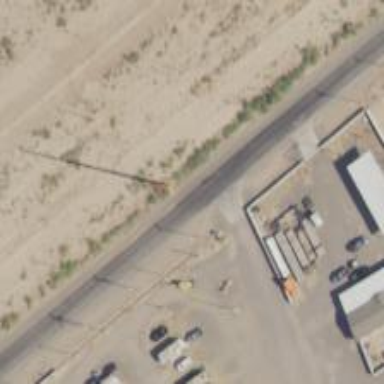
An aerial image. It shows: Power pole.